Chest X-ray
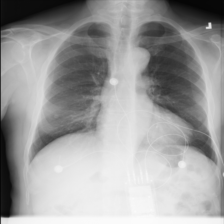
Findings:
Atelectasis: negative
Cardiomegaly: negative
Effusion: negative
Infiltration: negative
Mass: negative
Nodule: negative
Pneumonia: negative
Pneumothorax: negative
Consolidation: negative
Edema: negative
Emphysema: negative
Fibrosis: negative
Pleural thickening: negative
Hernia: negative